Question: My question is, if I need to perform an affine transformation that involve multiplying (rotation, scaling, shearing in y axis, shearing in x axis and translation) to achieve the following formula:

Does the following code is a right implementation of the above formula?
'''
rotation=[cos(theta) sin(theta) 0; -sin(theta) cos(theta) 0; 0 0 1];
scaling=[lamdax 0 0; 0 lamda2 0; 0 0 1];
shearingY=[1 0 0; alphay 1 0; 0 0 1];
shearingX=[1 alphax 0; 0 1 0; 0 0 1];
translation=[1 0 0; 0 1 0; dx dy 1];
T=rotation*scaling*shearingY*shearingX*translation;
T = maketform('affine',T);
I2_hat=imtransform(I2,T);
'''
Thank you very much in advance
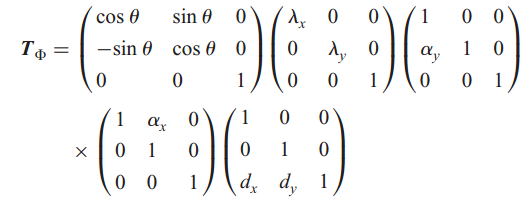
Answer: Yes it does. You can leave the composition of the transformations as is. As a final note, you make the translation the step. The rotations, shearing and other operations assume that this is done . As such, do all of the operations you want, then move the transformed image after using your translation matrix. In MATLAB, because the operations are performed using pre-multiplication as opposed to post-multiplication the chain of transformations should appear from left to right. This is required if you are going to use 'imtransform'. In other platforms, the chain of transforms should appear from right to left. In this mindset, the first transformation starts from the right, the second appears to the left of it and so on. Specifically, in MATLAB if you had 'N' transformations, the final transform matrix should be:
'''
T = T1 * T2 * ... * TN;
'''
In other platforms, it would be:
'''
T = TN * ... * T2 * T1;
'''
You need to make sure that the last transform 'TN' is the translation transform. If you translated first (i.e. made 'T1' the translation transform), all of the other transformations assume that you are performing these with respect to the origin, and that origin has moved because of the translation. Therefore, the points after translation will be assumed to be with respect to the origin '(0,0)' and not where '(dx,dy)' is, and so the rest of the operations will be incorrect.
You are performing this here fine and so you can leave it. The rest of your transformations you don't need to move them anywhere. These can be in any order because those are all independent transformations. You must leave the translation until the end.
---
# Minor Note
'maketform' and 'imtransform' are currently deprecated. If at all possible, use <URL> in place of 'imtransform'.